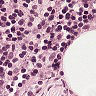
Metastatic tissue present: no